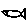
Label: fish